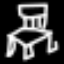
Label: chair